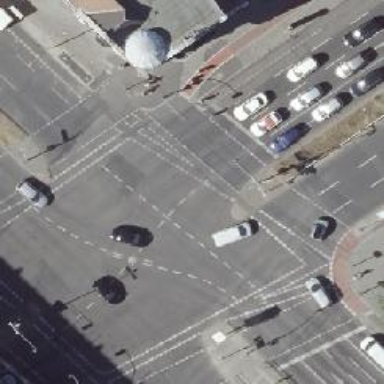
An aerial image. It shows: Road with traffic signals.